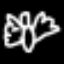
Label: angel